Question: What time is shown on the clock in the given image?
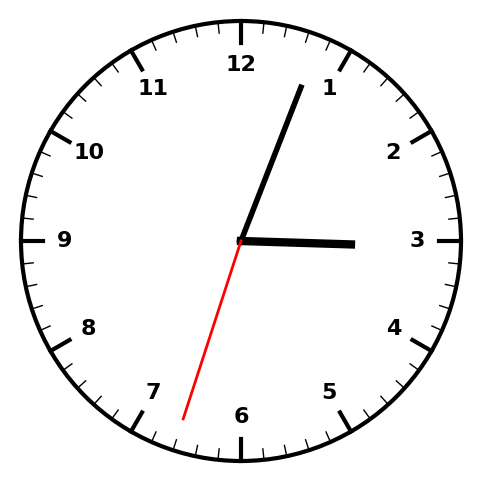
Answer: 03:03:33